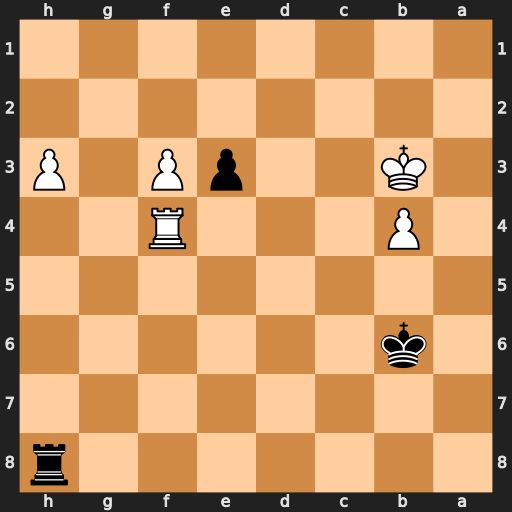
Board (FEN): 7r/8/1k6/8/1P3R2/1K2pP1P/8/8
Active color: b
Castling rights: -
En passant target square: -
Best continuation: Re8 Rg4 e2